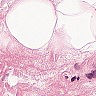
Metastatic tissue present: no